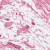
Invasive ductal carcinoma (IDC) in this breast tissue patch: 0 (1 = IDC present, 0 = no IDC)